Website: ulta-beauty
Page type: customer-info-address
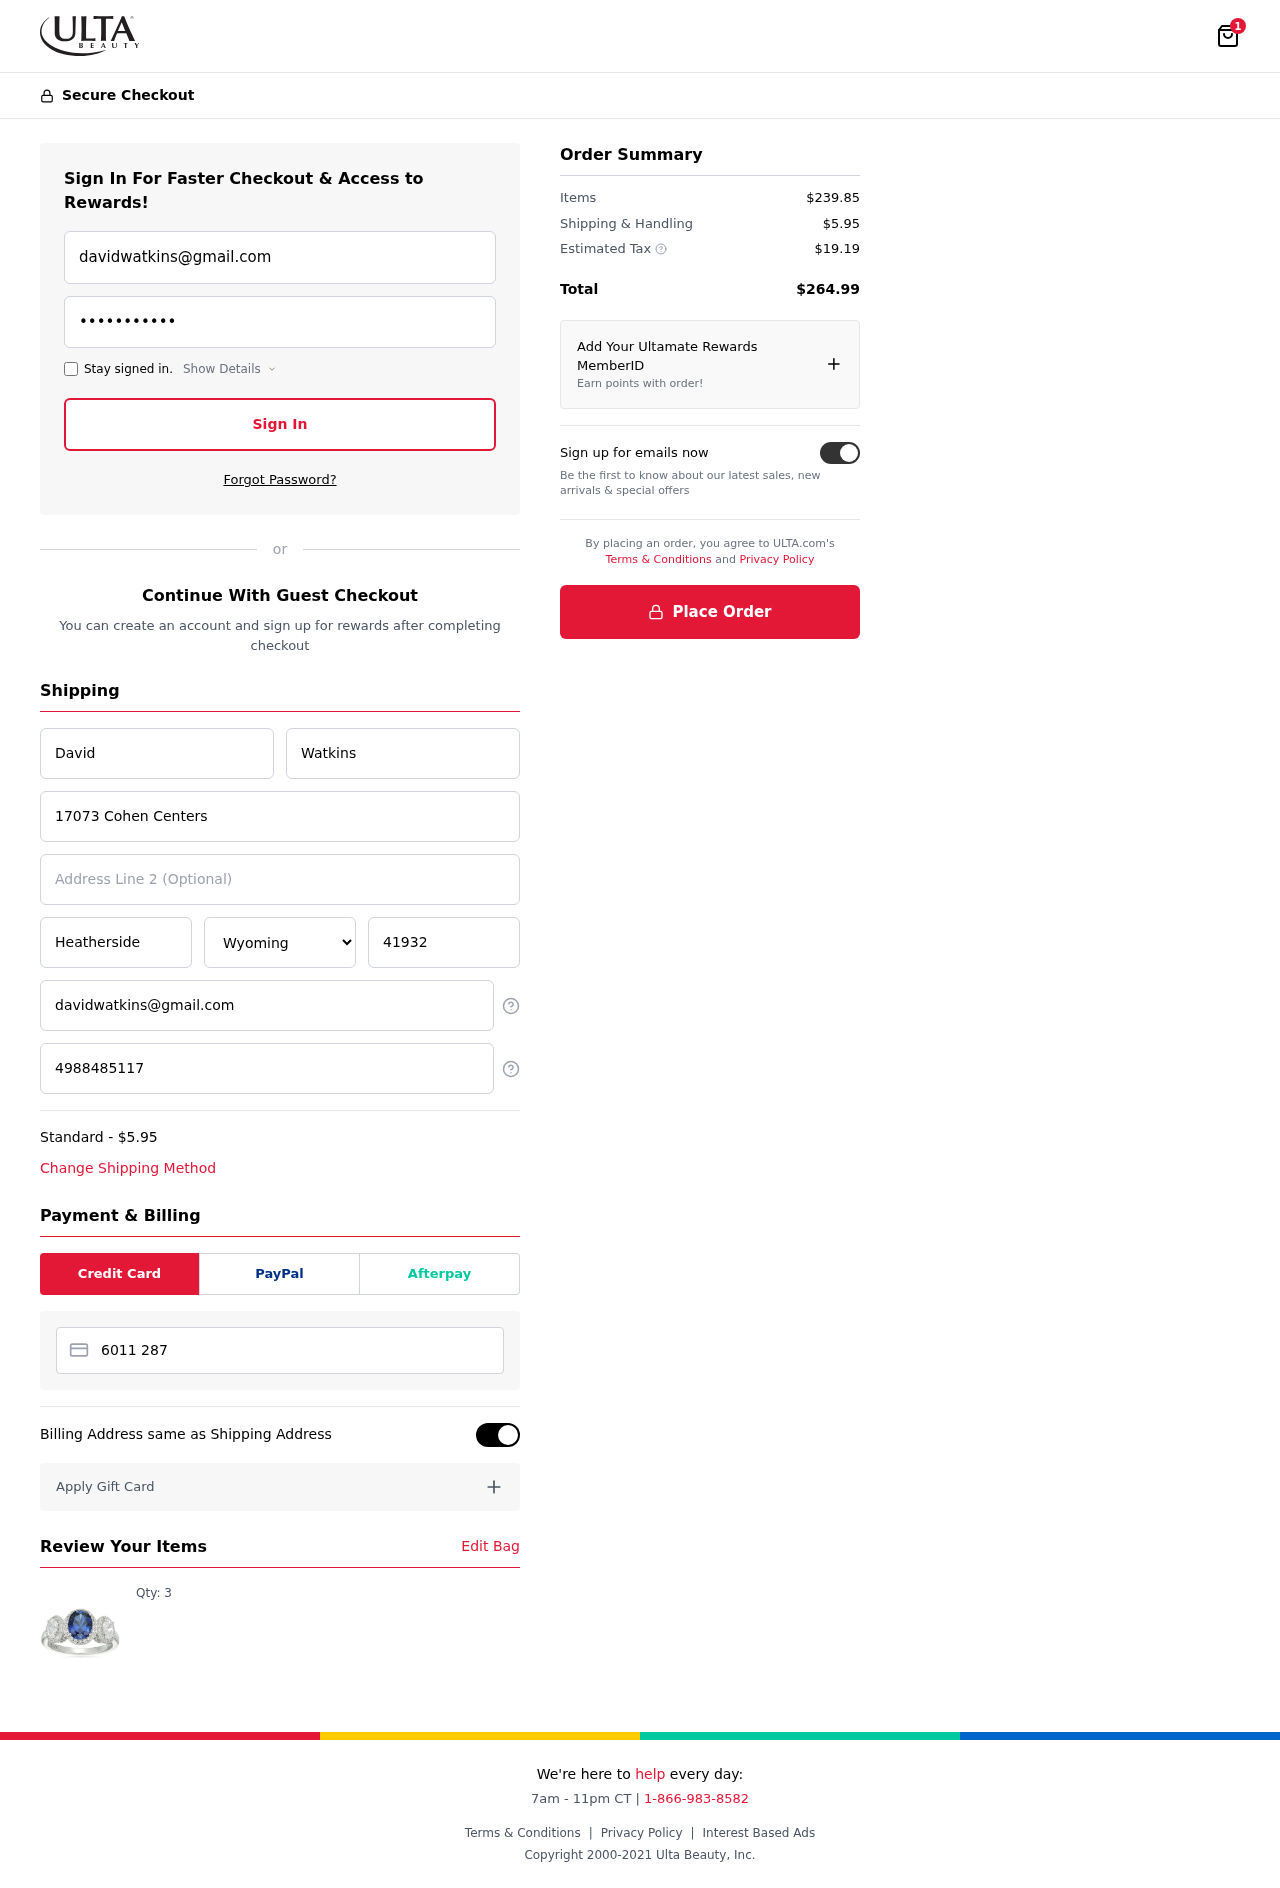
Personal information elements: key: PII_CARD_NUMBER
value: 6011 2875 1752 5157
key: PII_CITY
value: Heatherside
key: PII_EMAIL
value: davidwatkins@gmail.com
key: PII_FIRSTNAME
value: David
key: PII_LASTNAME
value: Watkins
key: PII_PHONE
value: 4988485117
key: PII_POSTCODE
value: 41932
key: PII_STATE
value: Wyoming
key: PII_STREET
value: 17073 Cohen Centers
Product elements: key: PRODUCT1_QUANTITY
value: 3
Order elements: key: ORDER_NUM_ITEMS
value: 1
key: ORDER_SHIPPING_COST
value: $5.95
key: ORDER_ITEMS_TOTAL
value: $239.85
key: ORDER_SHIPPING_COST2
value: $5.95
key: ORDER_TAX
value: $19.19
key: ORDER_TOTAL
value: $264.99